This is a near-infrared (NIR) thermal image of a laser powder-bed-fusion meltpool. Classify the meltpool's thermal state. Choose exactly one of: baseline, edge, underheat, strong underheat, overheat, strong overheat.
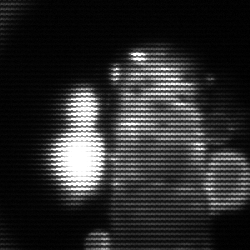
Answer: strong underheat